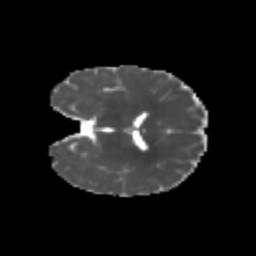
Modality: MD
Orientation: coronal
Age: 6
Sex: male
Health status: healthy